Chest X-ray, AP view. Patient: 75 years old, sex F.
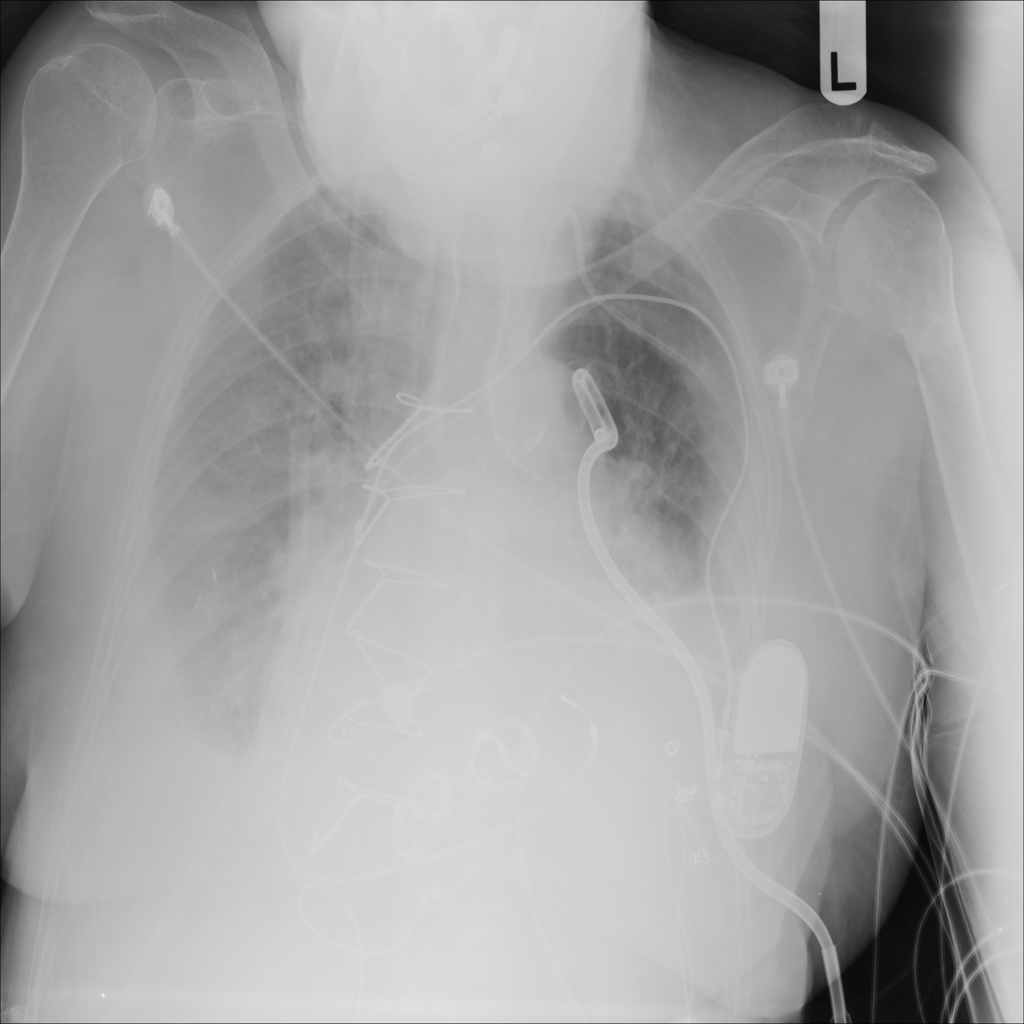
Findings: Effusion